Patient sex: M
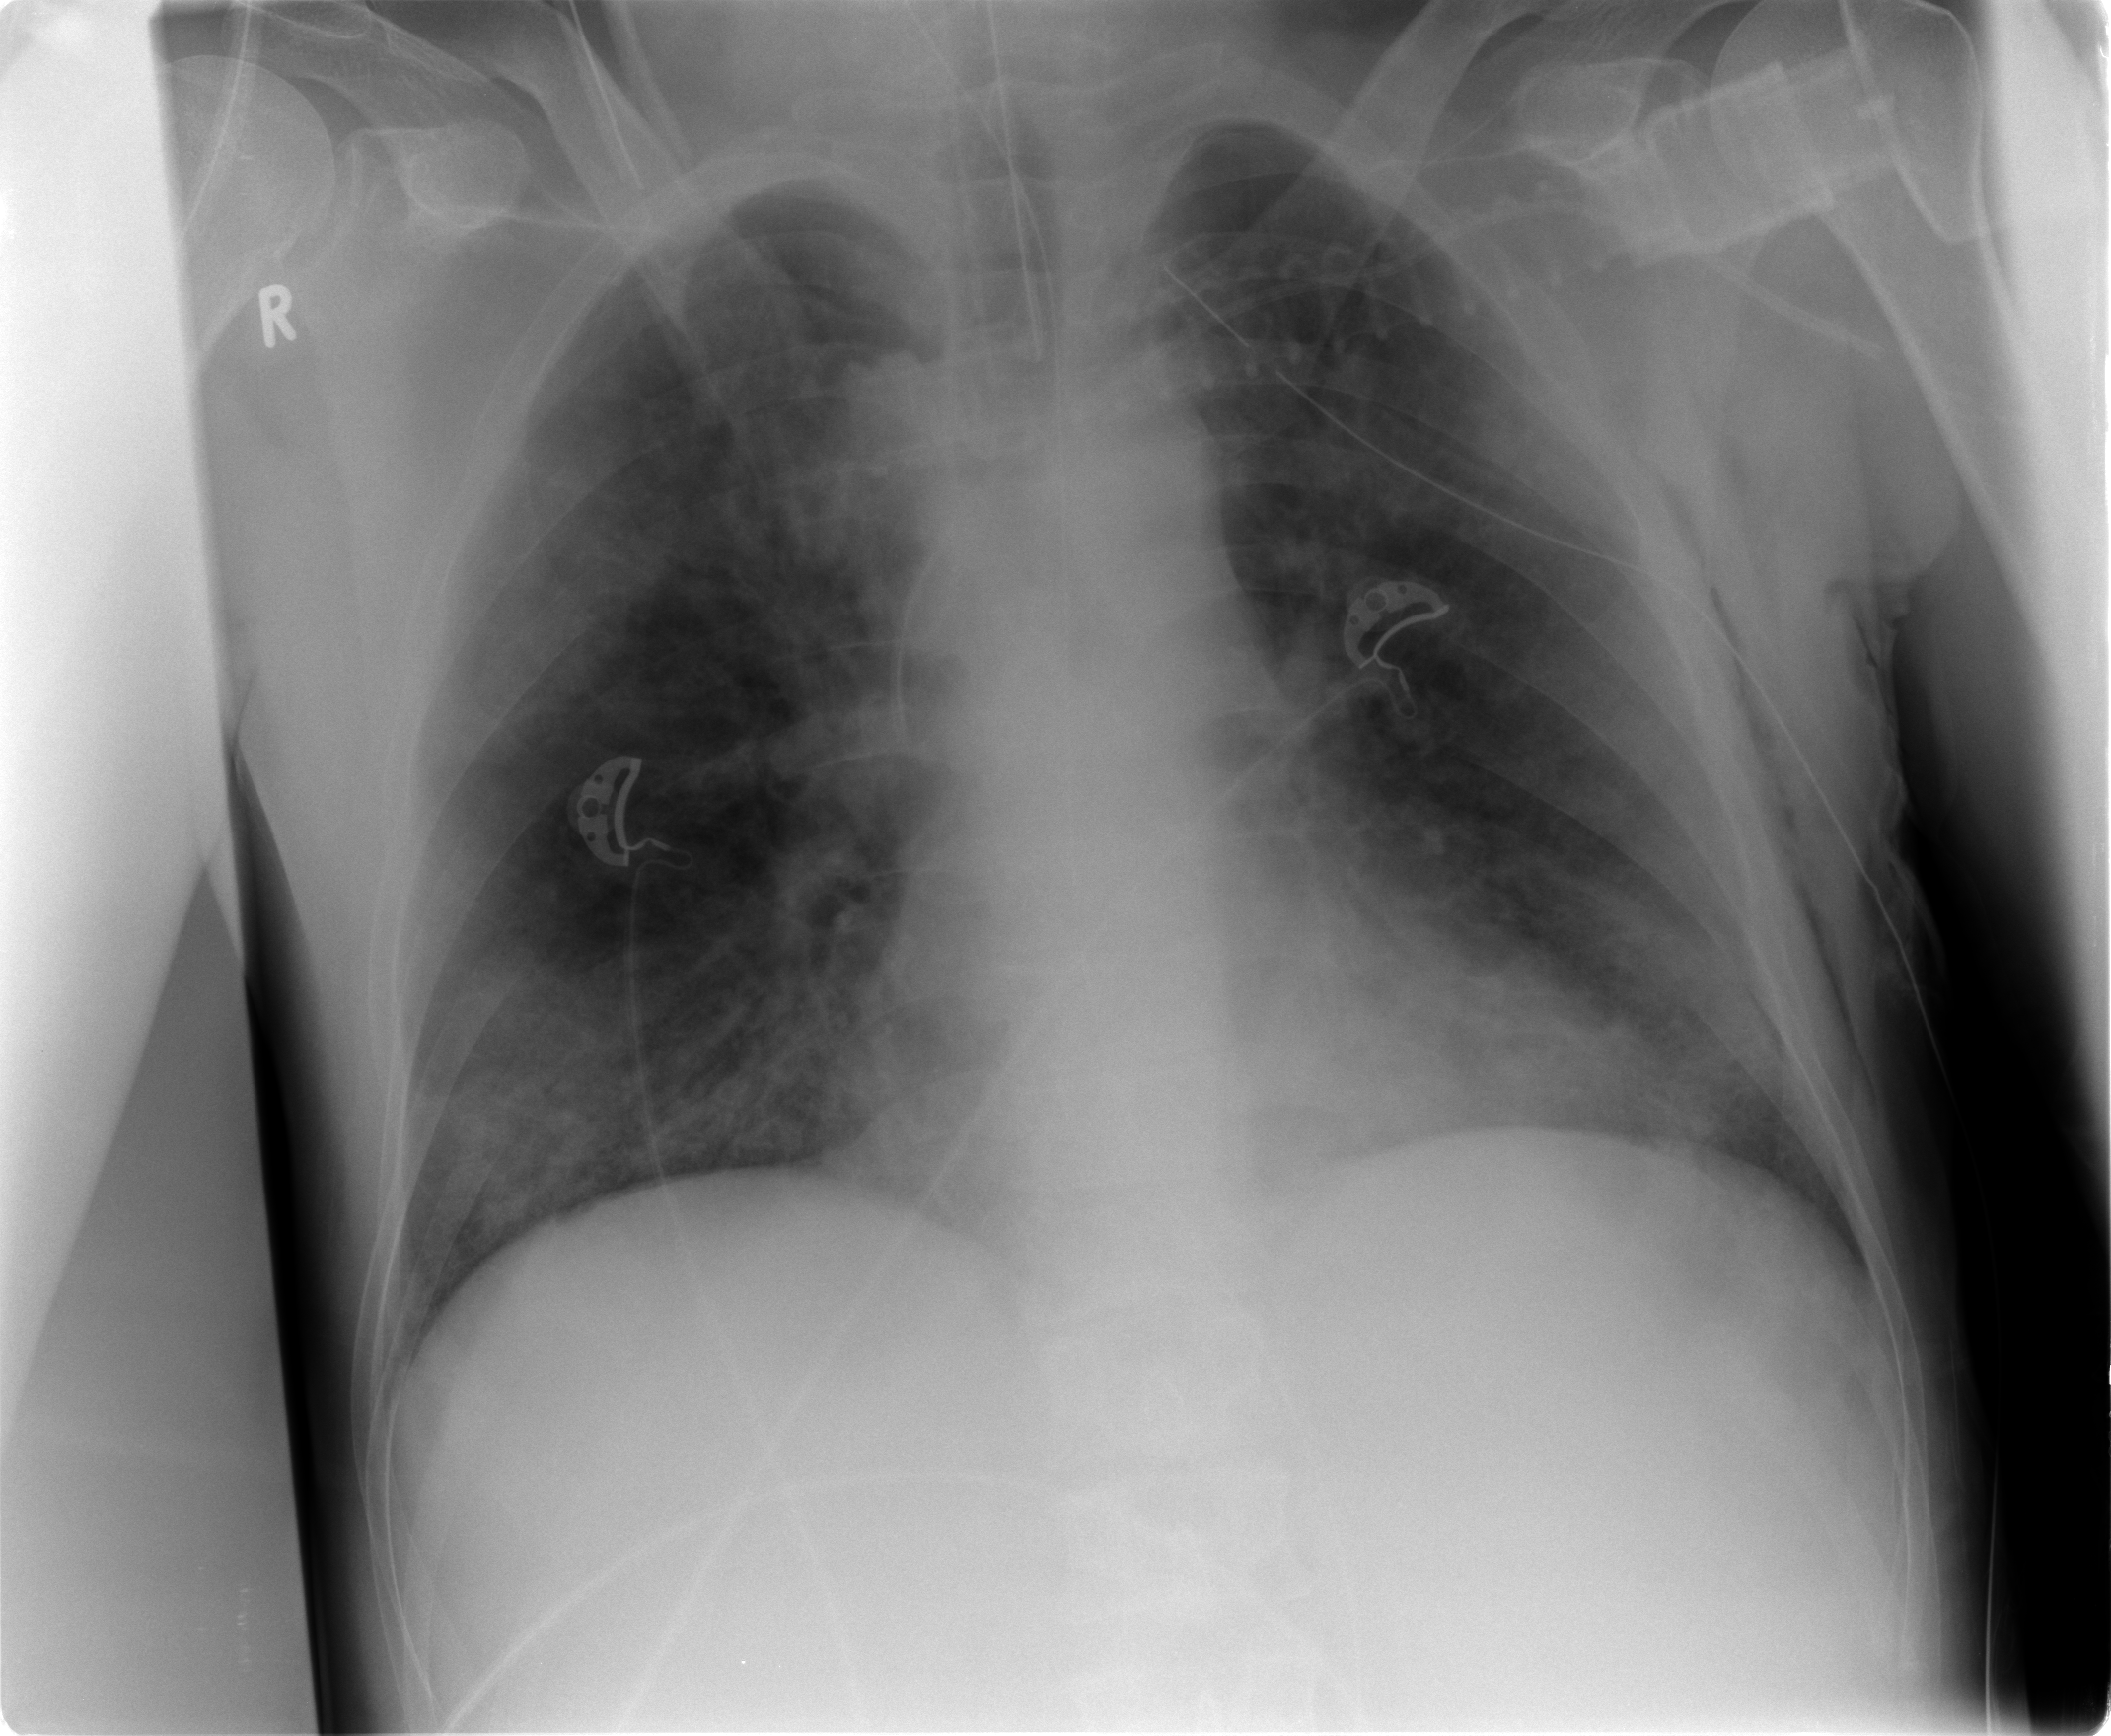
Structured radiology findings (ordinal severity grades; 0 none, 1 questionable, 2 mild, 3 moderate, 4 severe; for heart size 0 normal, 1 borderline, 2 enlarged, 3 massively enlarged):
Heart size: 0
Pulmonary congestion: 2
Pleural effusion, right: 0
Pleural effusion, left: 0
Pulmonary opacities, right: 3
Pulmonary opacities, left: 3
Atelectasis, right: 2
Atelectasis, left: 3